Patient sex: F
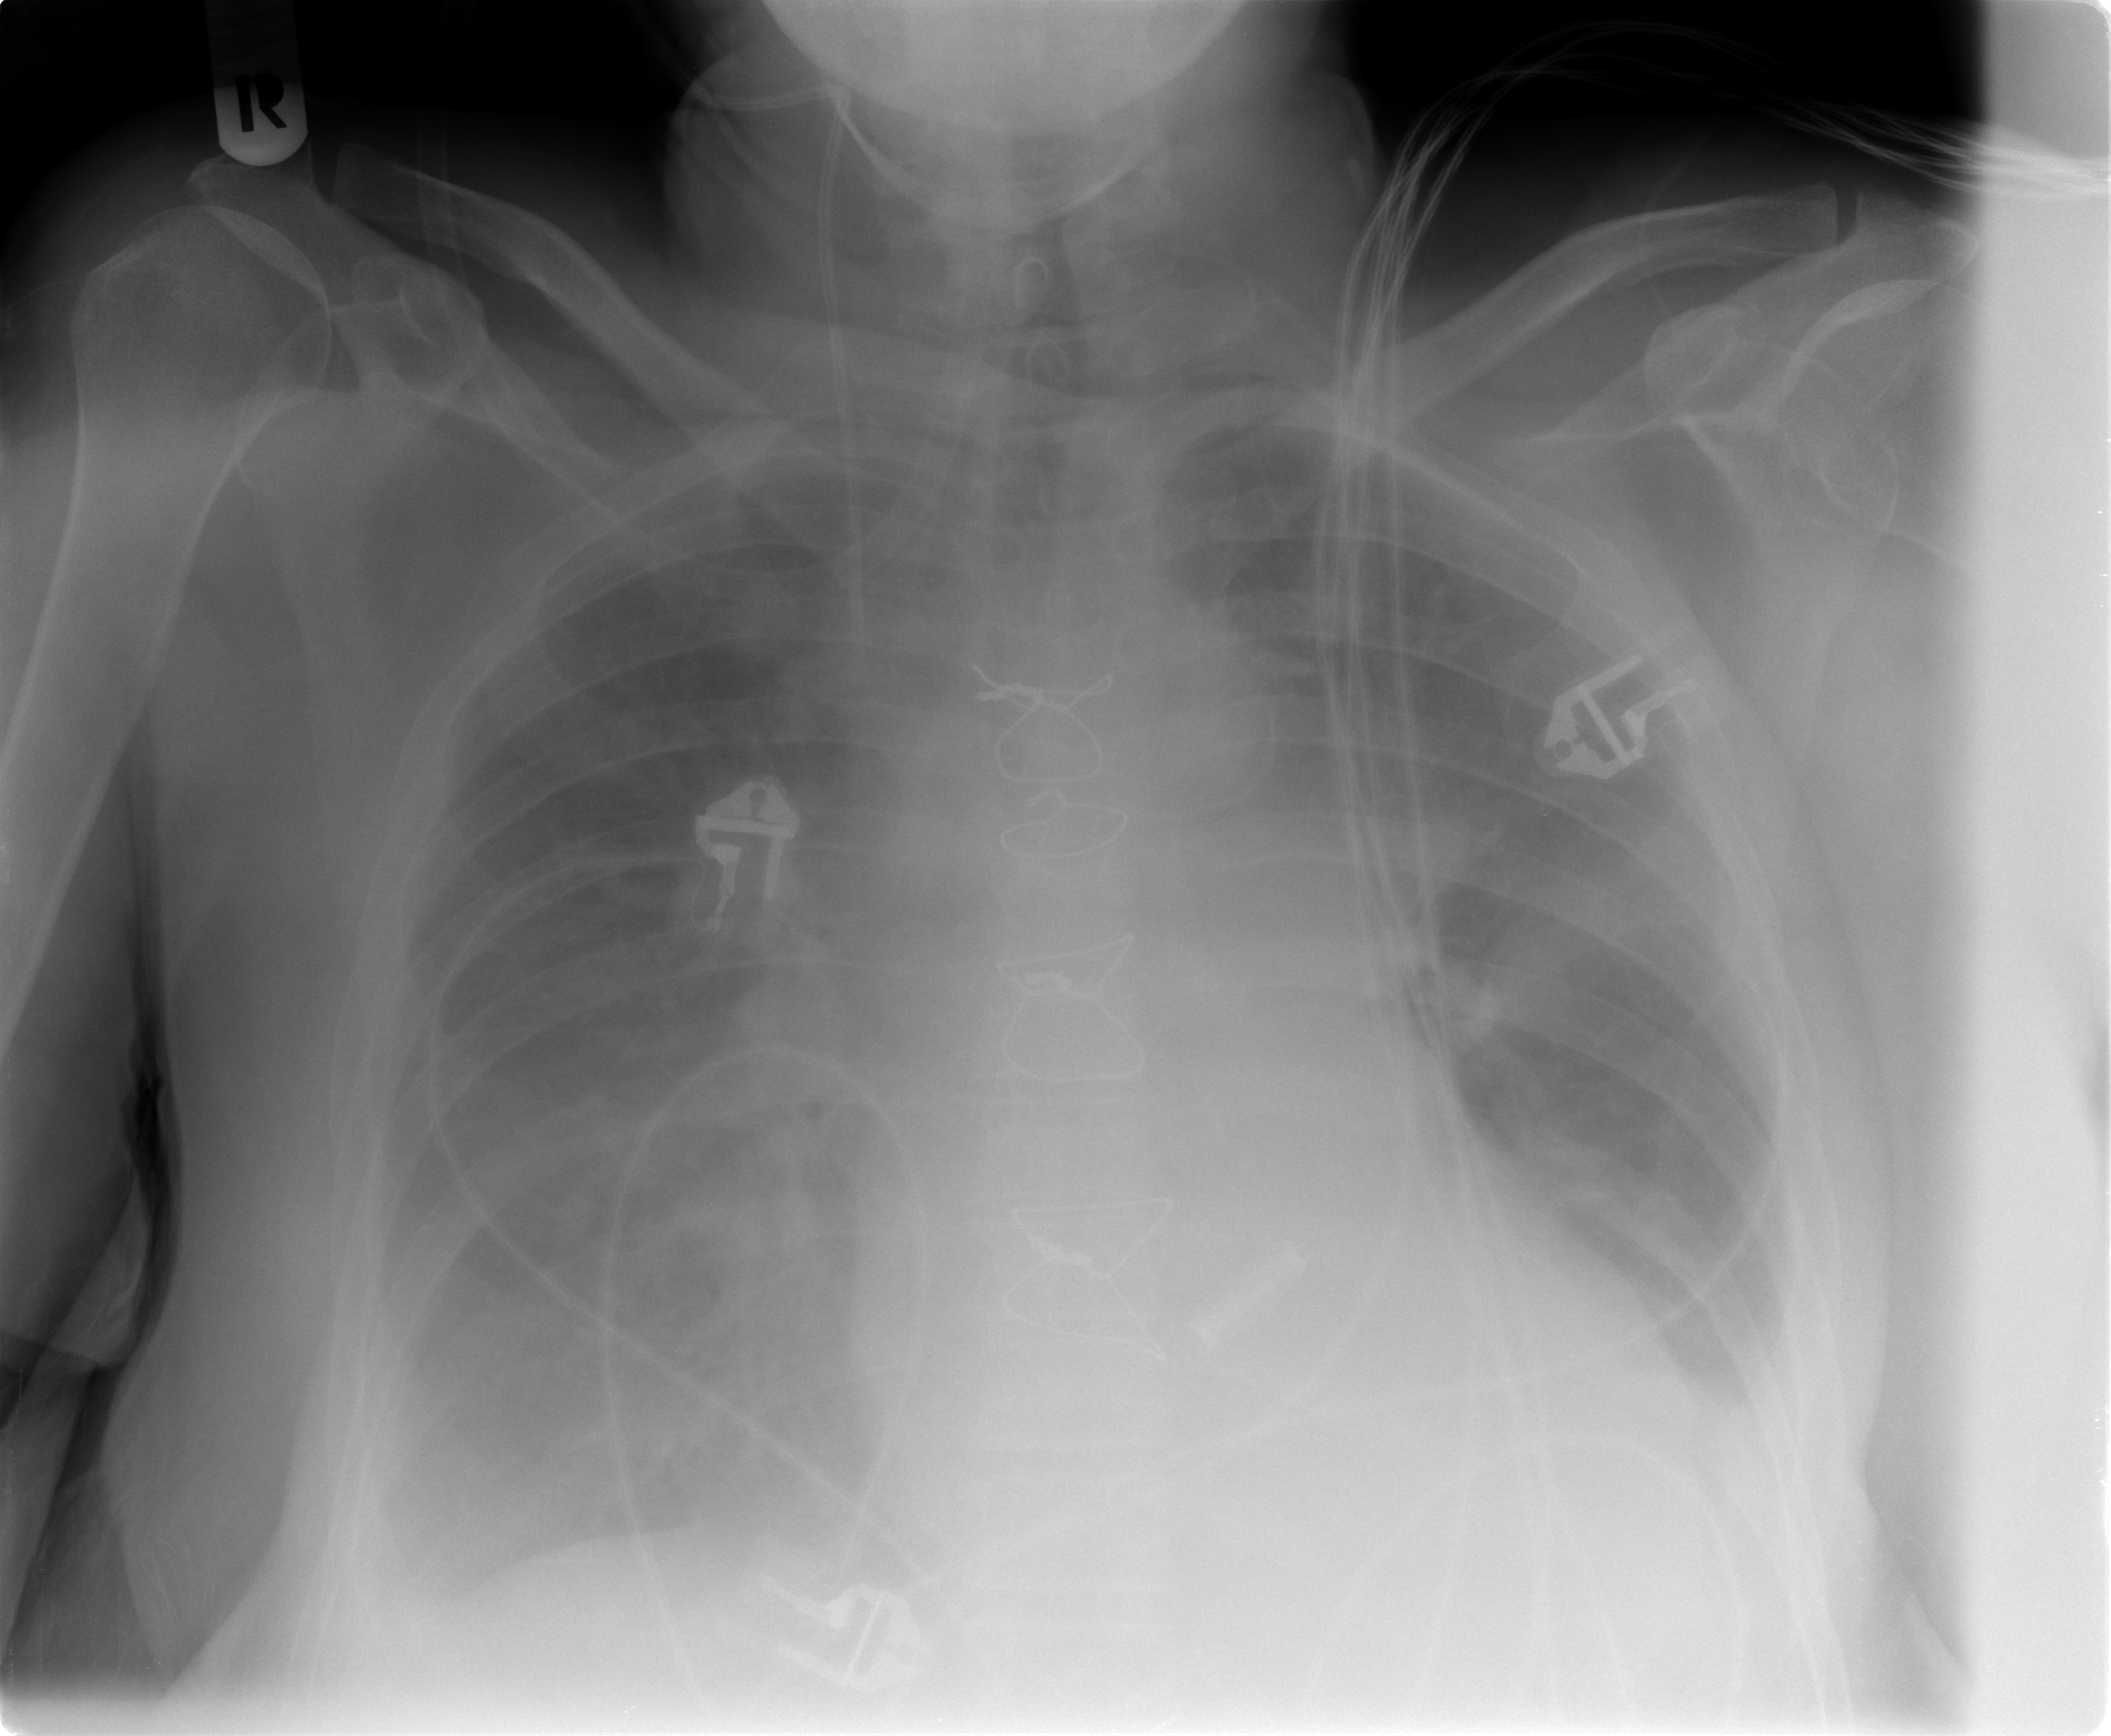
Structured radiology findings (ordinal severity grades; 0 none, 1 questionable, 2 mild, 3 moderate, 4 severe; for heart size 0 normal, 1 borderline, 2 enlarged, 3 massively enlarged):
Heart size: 0
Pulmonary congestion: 2
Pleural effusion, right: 3
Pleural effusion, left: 3
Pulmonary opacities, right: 0
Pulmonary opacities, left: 0
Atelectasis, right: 2
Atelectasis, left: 2